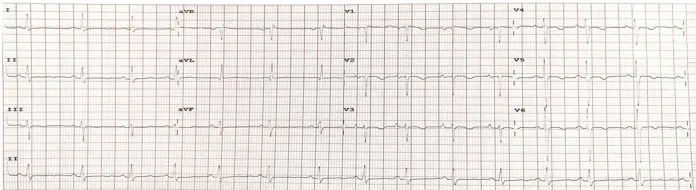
A pre-operative electrocardiogram showed sinus rhythm with a heart rate of 75 beats per minute and p mitrale (noted by the negative q wave deflection of more than 1 mm in the lead V1, suggestive of left atrial enlargement).
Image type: electrography (ekg)